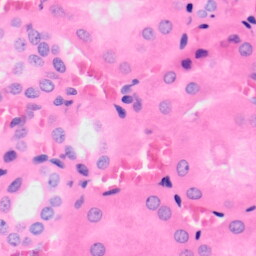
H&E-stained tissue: Kidney